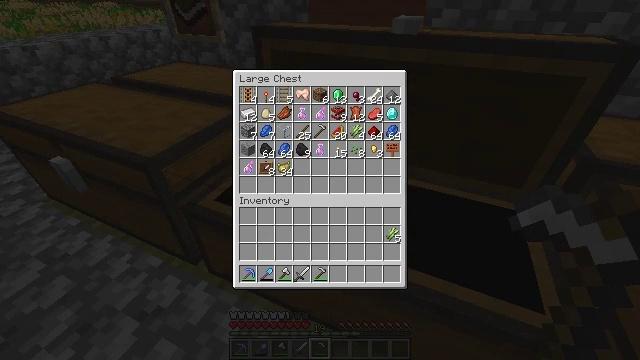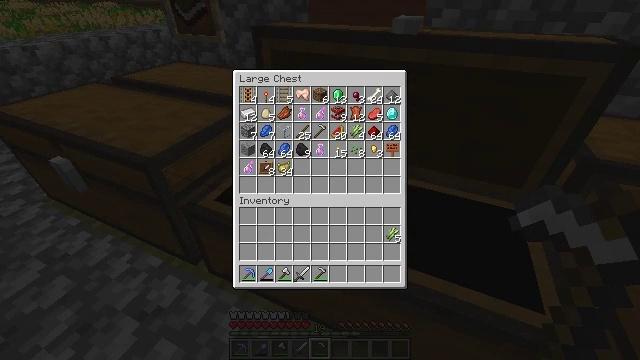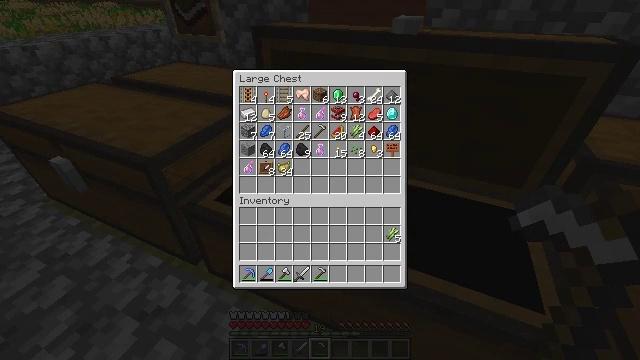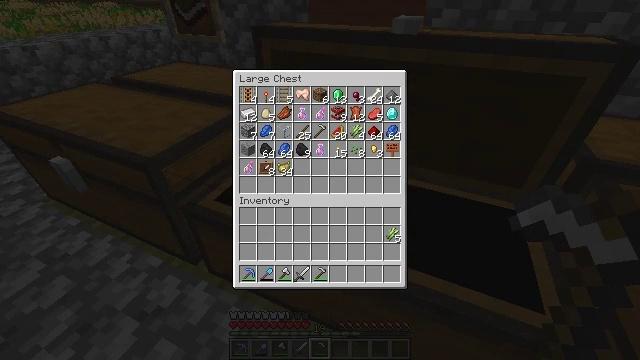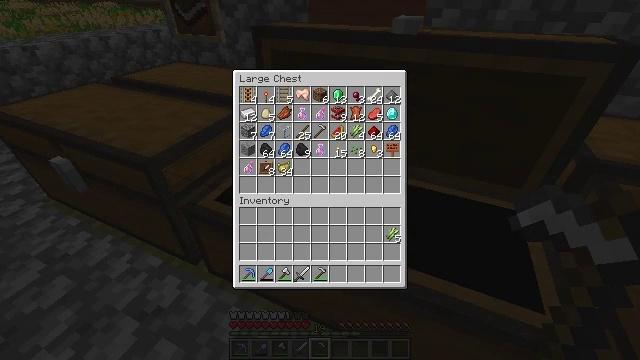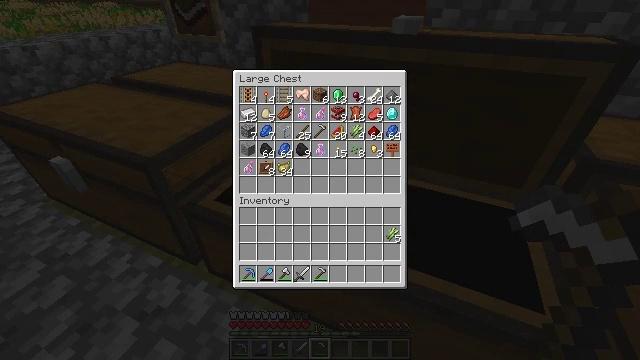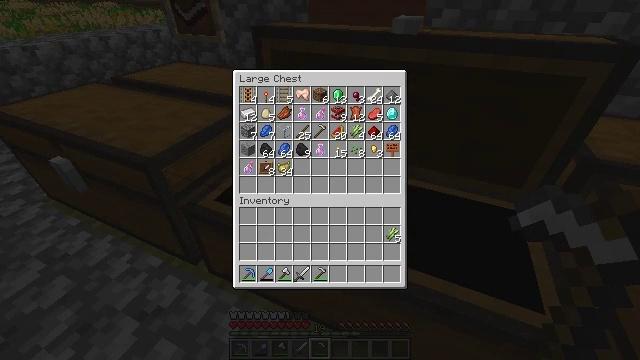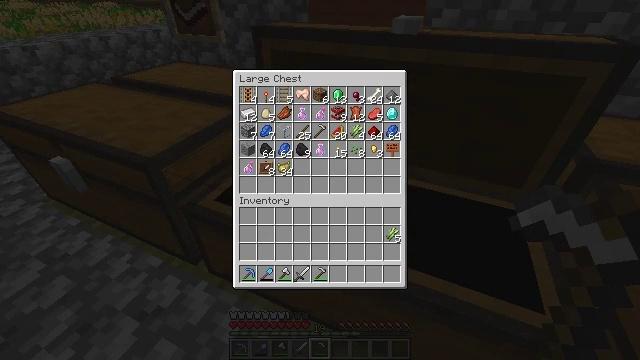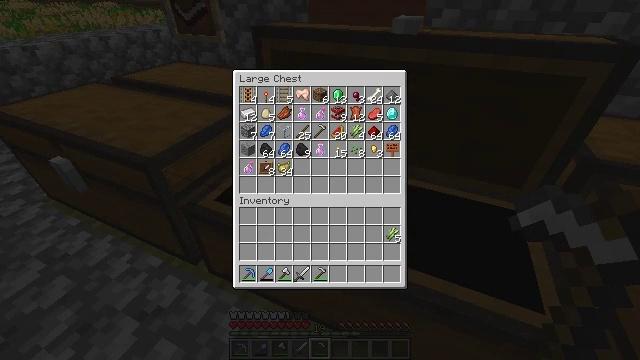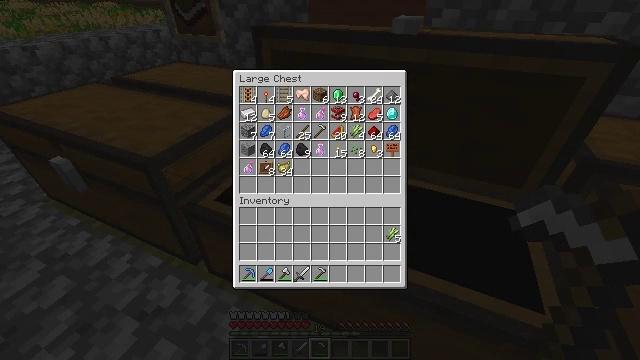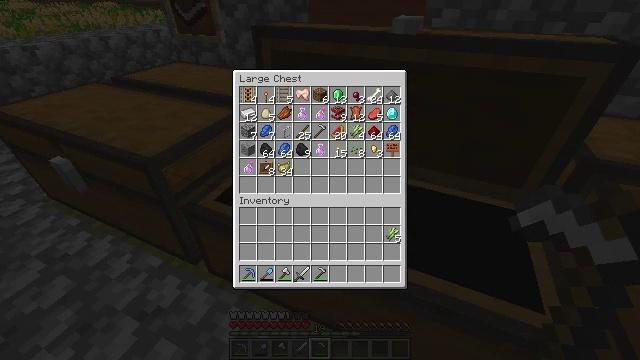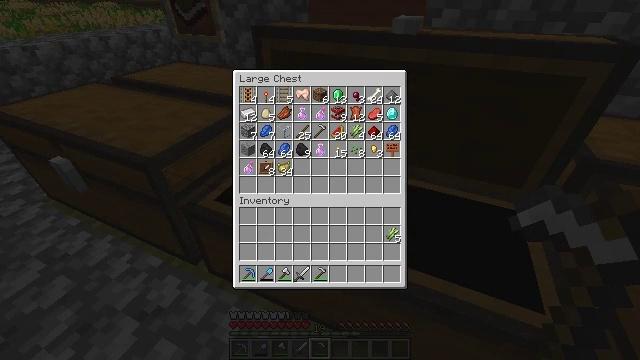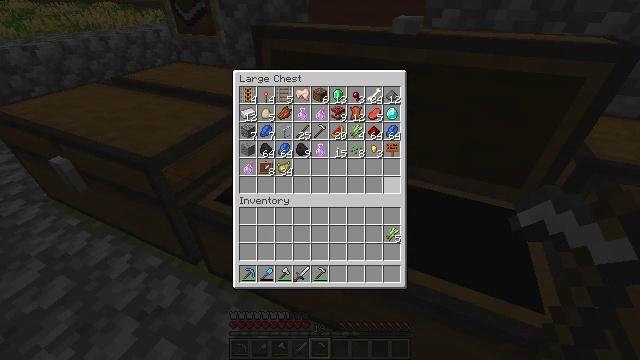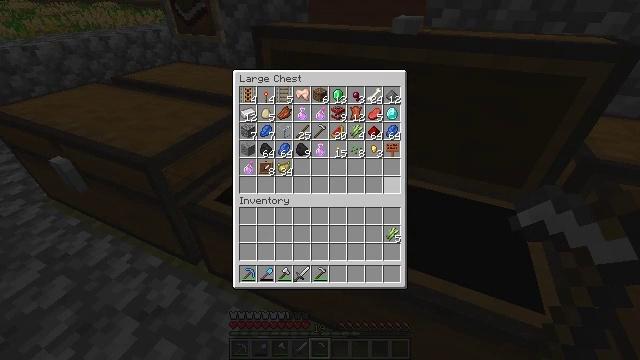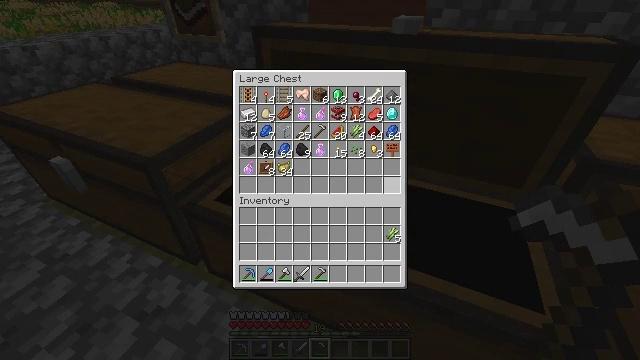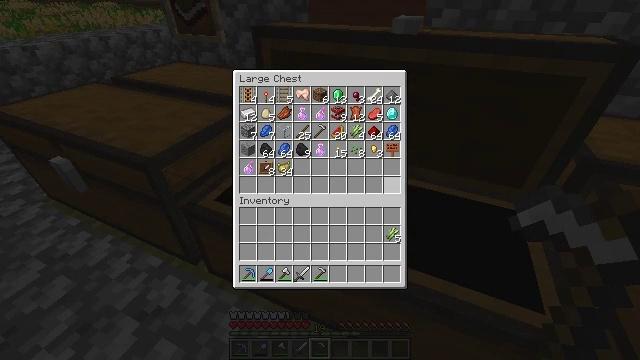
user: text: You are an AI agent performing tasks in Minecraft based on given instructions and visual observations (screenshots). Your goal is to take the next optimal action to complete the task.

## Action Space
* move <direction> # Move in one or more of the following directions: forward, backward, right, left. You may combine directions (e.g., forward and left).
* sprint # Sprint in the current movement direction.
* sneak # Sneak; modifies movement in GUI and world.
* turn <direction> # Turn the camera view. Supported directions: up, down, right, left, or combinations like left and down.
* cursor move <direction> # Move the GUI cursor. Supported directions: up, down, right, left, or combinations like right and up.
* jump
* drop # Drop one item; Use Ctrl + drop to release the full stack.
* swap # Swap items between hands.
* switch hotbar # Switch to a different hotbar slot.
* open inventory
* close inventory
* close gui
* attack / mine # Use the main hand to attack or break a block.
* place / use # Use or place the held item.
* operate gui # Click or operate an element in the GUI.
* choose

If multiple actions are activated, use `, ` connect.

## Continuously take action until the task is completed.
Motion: motion action
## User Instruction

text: Destroy the acacia wall sign for reuse.
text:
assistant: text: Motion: cursor move down
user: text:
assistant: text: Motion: no_op
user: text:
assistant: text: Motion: no_op
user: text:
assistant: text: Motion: no_op
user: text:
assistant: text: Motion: no_op
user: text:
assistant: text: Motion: no_op
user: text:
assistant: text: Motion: no_op
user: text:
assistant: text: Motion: no_op
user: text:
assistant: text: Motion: no_op
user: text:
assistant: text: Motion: no_op
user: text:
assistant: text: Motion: no_op
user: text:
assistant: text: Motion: no_op
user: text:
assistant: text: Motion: no_op
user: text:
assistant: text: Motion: no_op
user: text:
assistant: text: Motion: no_op
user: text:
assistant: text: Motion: no_op
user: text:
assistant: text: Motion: no_op
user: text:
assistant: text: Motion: no_op
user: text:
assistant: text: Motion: no_op
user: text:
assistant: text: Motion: no_op
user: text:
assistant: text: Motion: no_op
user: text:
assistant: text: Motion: no_op
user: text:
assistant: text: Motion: no_op
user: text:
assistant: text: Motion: cursor move left
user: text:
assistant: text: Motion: cursor move left
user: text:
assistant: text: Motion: no_op
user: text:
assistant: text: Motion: no_op
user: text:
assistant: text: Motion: no_op
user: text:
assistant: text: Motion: no_op
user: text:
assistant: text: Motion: cursor move left